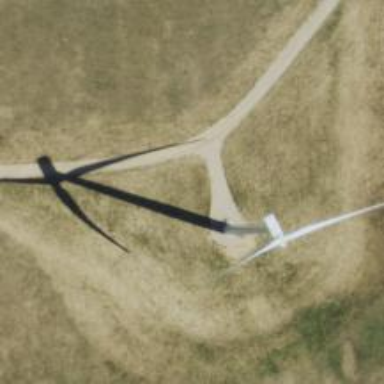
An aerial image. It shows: Wind generator with horizontal axis. The generator is wind turbine.